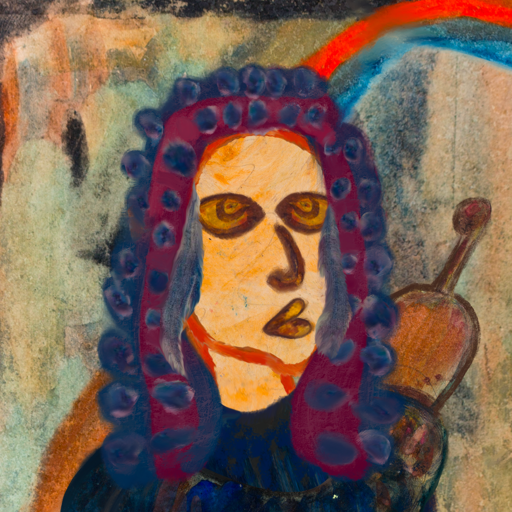
Background: Childish, Head And Neck Side: Experience, Face Side: Comrade, Bust: Pipe, Hair Side: Hill_Girl, Head Accessory: Blank, Second Necklace: Blank, Necklace: Blank, Baby: Blank